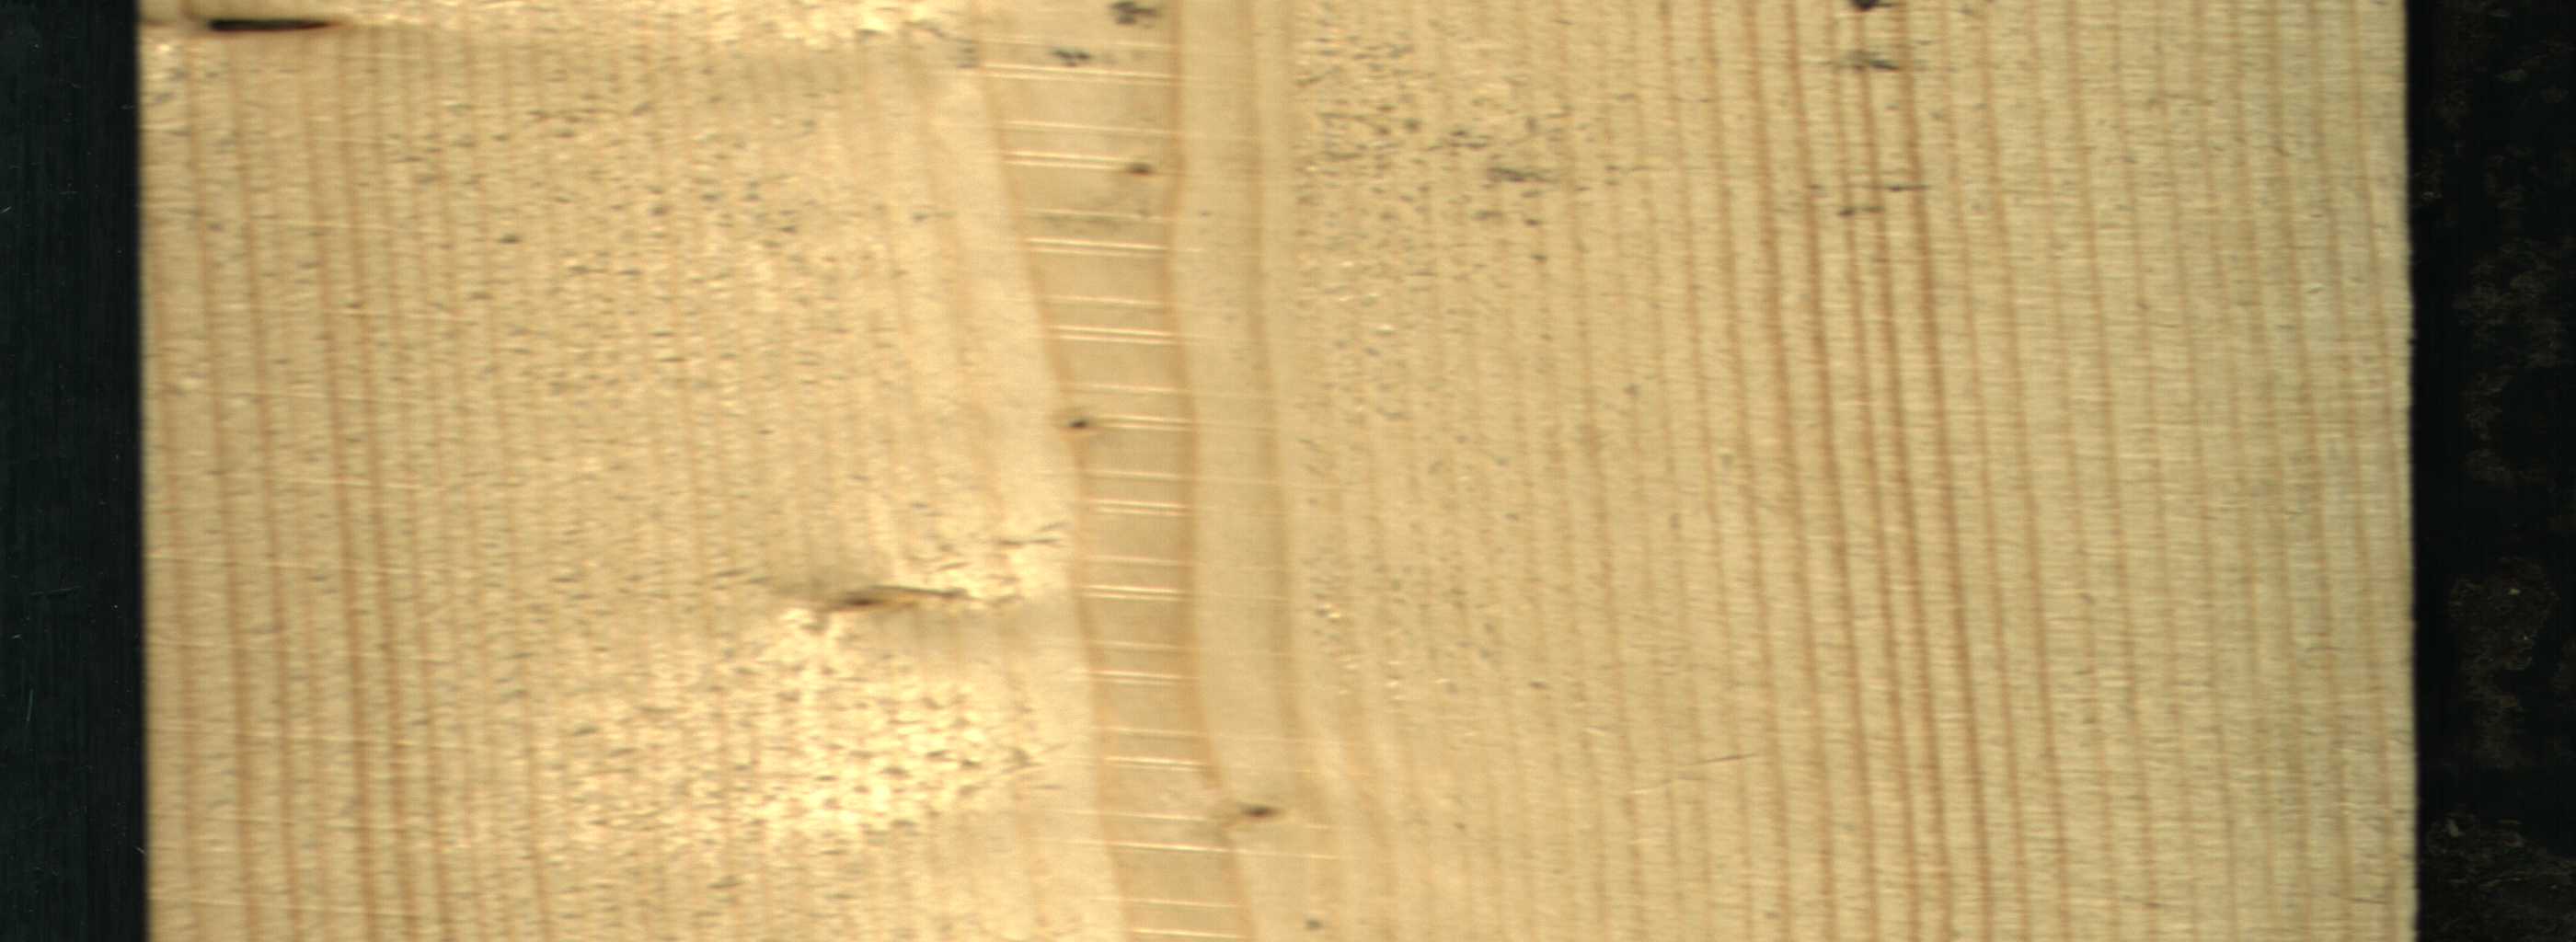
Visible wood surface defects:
Dead_Knot